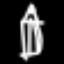
Label: pencil